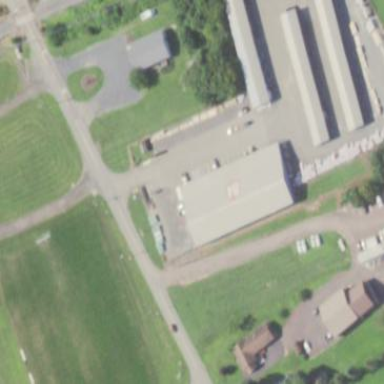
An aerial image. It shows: Building that is trade shop.